四年级 · 计数
下图是五年级一班同学 1 分钟跳绳测试情况统计图:

（1）五年一班有男生（）人，女生（）人。

（2）这次跳绳测试，五年一班中获得（）等级的人数最多。

(3) 下表是取得优秀等级的女同学每分钟跳绳个数统计:

|  | 同学 1 | 同学 2 | 同学 3 | 同学 4 | 同学 5 | 同学 6 | 同学 7 | 同学 8 |
| :--- | :---: | :---: | :---: | :---: | :---: | :---: | :---: | :---: |
| 女生 | 144 | 140 | 136 | 138 | 142 | 145 | 135 | 140 |

取得优秀等级的女生平均每人每分钟跳绳多少个?
（4）佩佩说：“这次测试总体上是男生的成绩比女生要好。” 你同意吗? 说说你的理由。
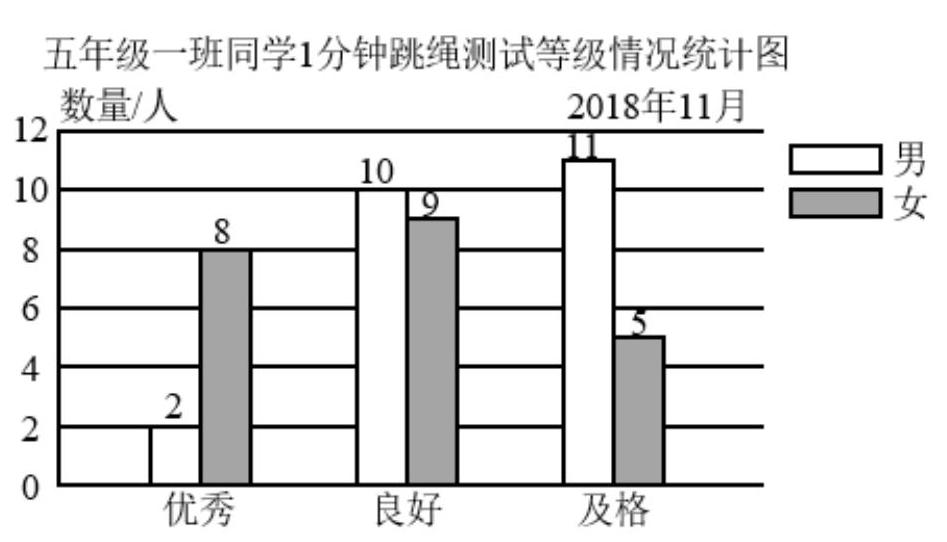
答案: 解(1) $23 ; 22$

(2) 良好

(3) 140 个

（4）不同意。理由: 女生成绩好一些，因为女生的成绩得优秀的比男生多得多，而得及格的比男生少得多。(答案不唯一)

【分析】（1）灰色直条表示男生，黑色直条表示女生，根据加法的意义，把各等级的男生、女生人数分别求和，即可得出五年一班有男生多少人，有女生多少人；

（2）把各等级男女生的人数求和，再比较大小即可得解;

(3) 用 8 位女同学跳绳的总个数除以 8 , 即可求出取得优秀等级的女生平均每人每分钟跳绳多少个;

（4）直条长代表的人数多，通过比较同种颜色的直条，如灰色直条：及格等级的人数最多，良好和及格的人数较为接近。不同颜色的直条相比较，可知男、女生优秀和及格人数相差较大；良好的人数差别不大。从整体看，女生优秀和良好人数较多，及格人数较少，所以女生的成绩好一些。

【详解】(1) $2+10+11$ $=12+11$

$=23$ (人)

$8+9+5$

$=17+5$

$=22$ (人)

五年一班有男生 23 人，女生 22 人。

(2) $2+8=10$ (人)

$10+9=19$ (人)

$11+5=16$ (人)

$19>16>10$

这次跳绳测试，五年一班中获得良好等级的人数最多。

(3) $(144+140+136+138+142+145+135+140) \div 8$

$=1120 \div 8$

$=140$ (个)

答：取得优秀等级的女生平均每人每分钟跳绳 140个。

（4）不同意。理由：女生成绩好一些，因为女生的成绩得优秀的比男生多得多，而得及格的比男生少得多。（答案不唯一）

【点睛】此题主要考查如何从复式条形统计图中获取信息，并根据所获取的信息解决实际问题。